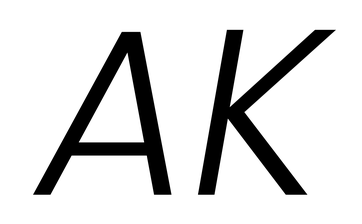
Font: Poppins-LightItalic